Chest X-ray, PA view. Patient: 60 years old, sex M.
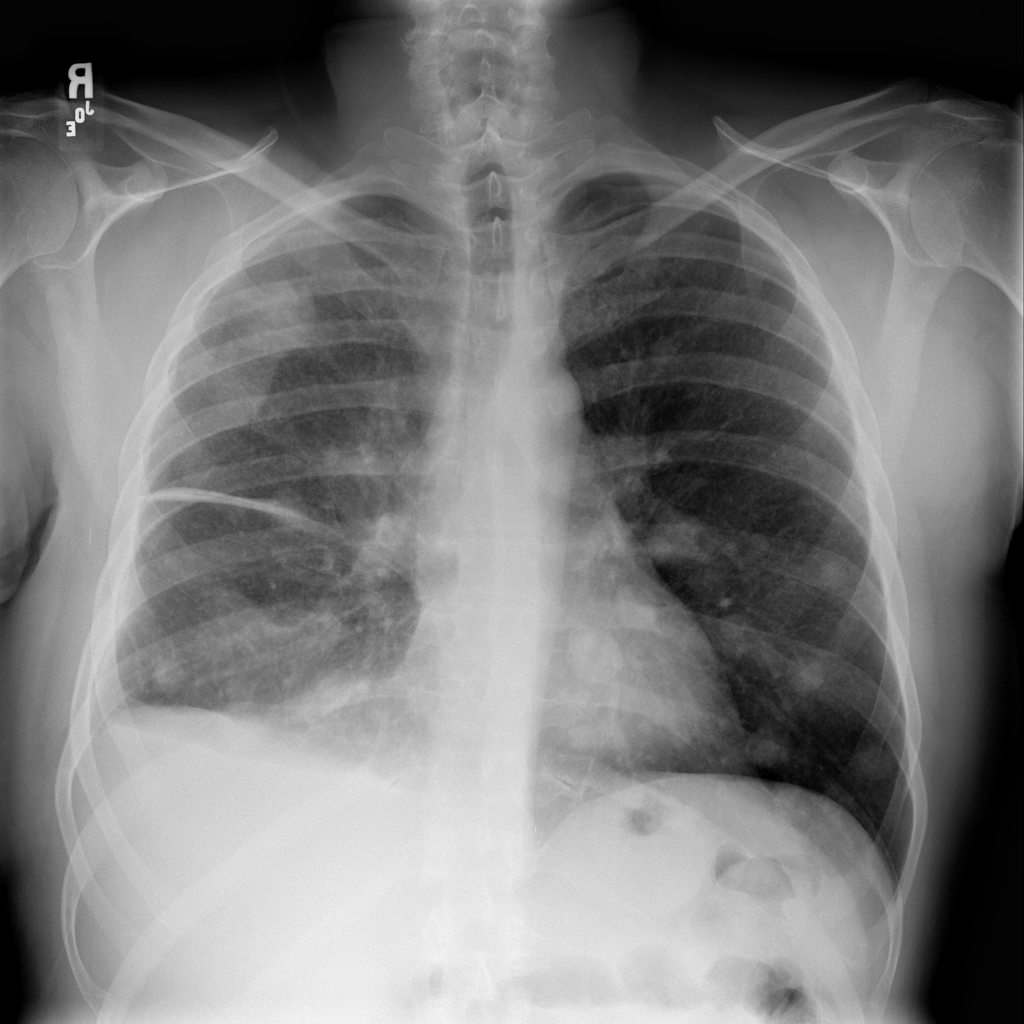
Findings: Edema, Effusion, Nodule